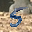
Label: 5